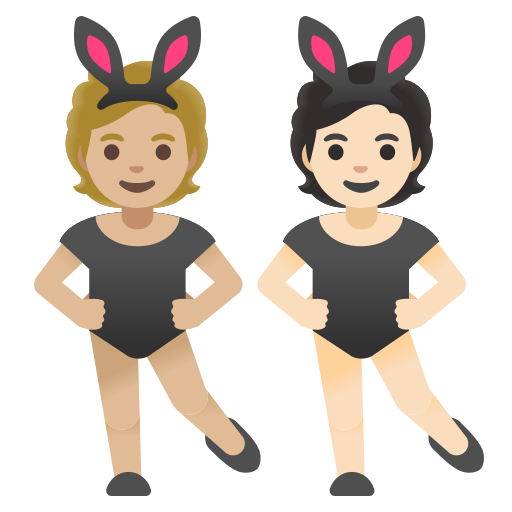
Emoji: 🧑🏼‍🐰‍🧑🏻